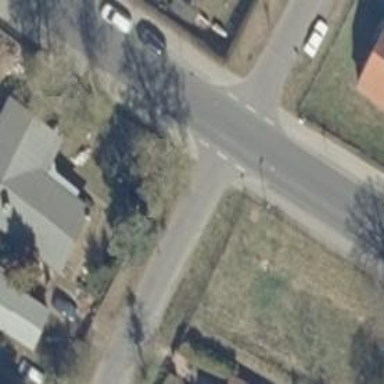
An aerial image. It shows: Unmarked road crossing.